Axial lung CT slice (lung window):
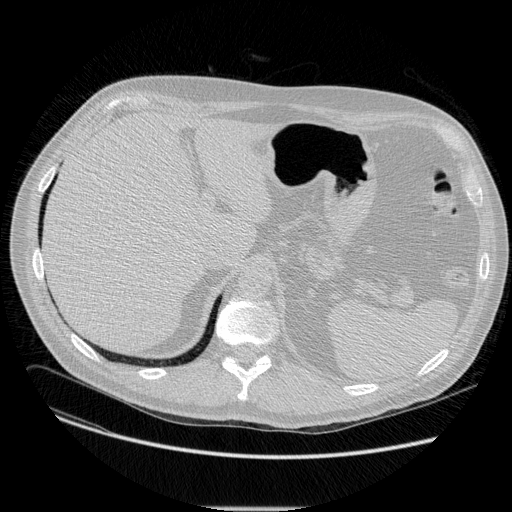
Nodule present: no